【题型】解答题　【知识点】平面几何　【难度】easy
已知：如图, 在 $\odot O$ 中, $OC$ 平分劣弧 $AB$, $OC$ 与 $AB$ 交于点 $E$, 点 $D$ 在 $OC$ 延长线上, $OA \perp AD$, 连接 $AC$。

(1) 求证：$AC$ 平分 $\angle EAD$；

(2) 连结 $OB$、$BD$, 延长 $BC$ 交 $AD$ 于点 $F$, 如果 $AC^2 = AF \cdot AD$, 求证：四边形 $OADB$ 是正方形。
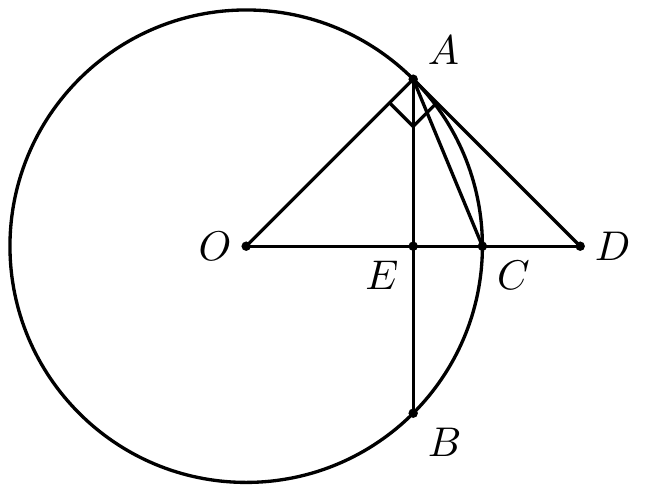
【解答】
解：(1) $\because$ $OC$ 平分劣弧 $AB$,

$\therefore$ $OC \perp AB$,

$\therefore$ $\angle EAC + \angle ACE = 90^\circ$,

$\because$ $OA \perp AD$,

$\therefore$ $\angle OAC + \angle CAD = 90^\circ$,

$\because$ $OA = OC$,

$\therefore$ $\angle OAC = \angle OCA$,

$\therefore$ $\angle EAC = \angle CAD$,

$\therefore$ $AC$ 平分 $\angle EAD$；

(2) 在优弧 $AB$ 上任取一点 $N$, 连接 $AN$、$BN$, 如图,

根据圆内接四边形的性质可得：$\angle ANB = \angle ACF$,

$\because$ $OC$ 平分劣弧 $AB$,

$\therefore$ $OC \perp AB$, $AE = EB$, $\angle AOC = \angle BOC = \frac{1}{2} \angle AOB$,

$\therefore$ $AC^2 = AF \cdot AD$,

$\therefore$ $\frac{AC}{AF} = \frac{AD}{AC}$,

又：$\angle CAF = \angle DAC$,

$\therefore$ $\triangle CAF \sim \triangle DAC$,

$\therefore$ $\angle ACF = \angle ADC$,

$\therefore$ $\angle ANB = \angle ACF$,

$\therefore$ $\angle ANB = \angle ADC$,

$\therefore$ $\angle ANB = \frac{1}{2} \angle AOB$, $\angle AOC = \angle BOC = \frac{1}{2} \angle AOB$,

$\therefore$ $\angle ADC = \angle AOC$,

$\therefore$ $AO = AD$,

$\therefore$ $OC \perp AB$, $AE = EB$,

$\therefore$ $OC$ 垂直平分 $AB$,

$\therefore$ $AO = BO$, $AD = BD$,

$\therefore$ $AO = AD$,

$\therefore$ $AO = BO = AD = BD$,

$\therefore$ 四边形 $OADB$ 是菱形,

$\therefore$ $OA \perp AD$,

$\therefore$ 菱形 $OADB$ 是正方形。
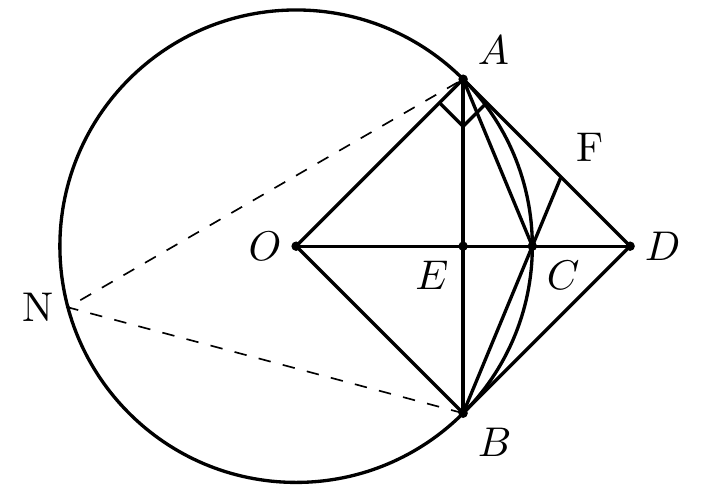